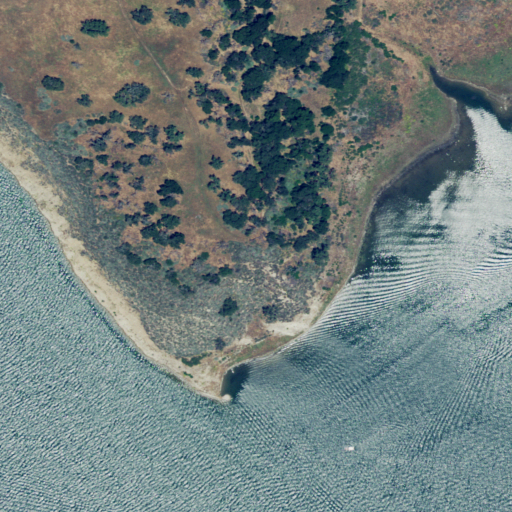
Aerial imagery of cape in California named Santa Cruz Point containing herbaceous wetlands, shrub, grassland, open water, evergreen forest, mixed forest, and woody wetlands